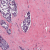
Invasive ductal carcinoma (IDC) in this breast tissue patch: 1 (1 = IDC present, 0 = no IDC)